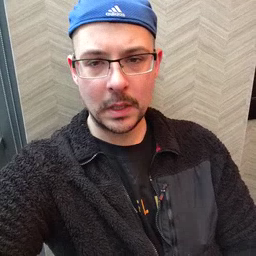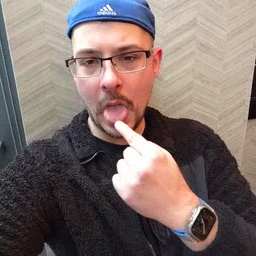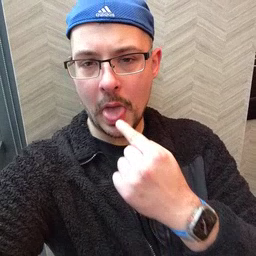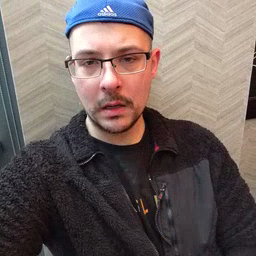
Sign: tongue